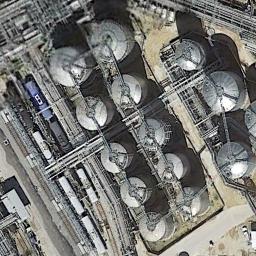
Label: storage_tank